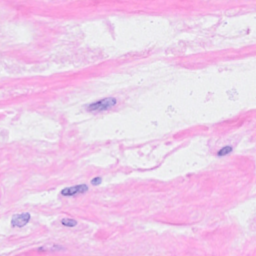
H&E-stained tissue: Breast